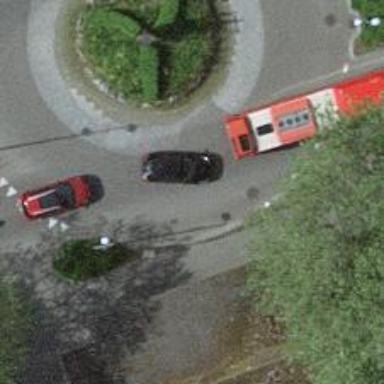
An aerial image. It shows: Secondary road with asphalt surface leading to roundabout.